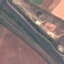
Land use / land cover class: Highway